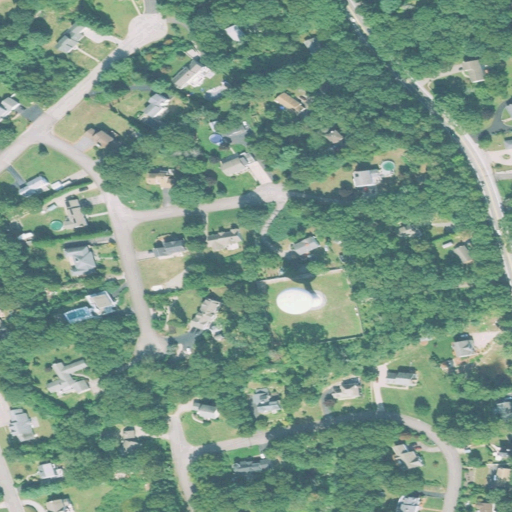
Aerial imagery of mountain in Rhode Island named Mount Pleasant containing medium intensity development, low intensity development, open development, deciduous forest, shrub, and high intensity development